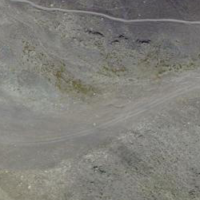
EUNIS habitat code: 48
Species observed at this site:
Ranunculus glacialis
Androsace alpina